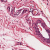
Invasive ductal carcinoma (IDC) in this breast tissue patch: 0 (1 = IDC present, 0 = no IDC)